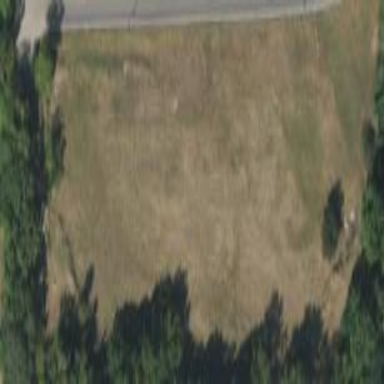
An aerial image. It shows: Grassy plot designated for zoning purposes.